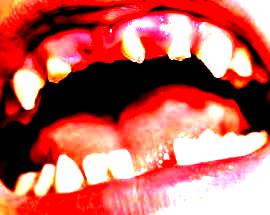
Condition: hypodontia